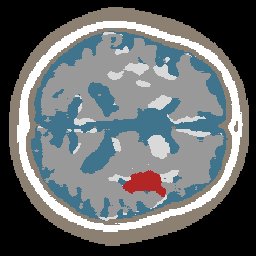
Label: lesion